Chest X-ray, PA view. Patient: 32 years old, sex M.
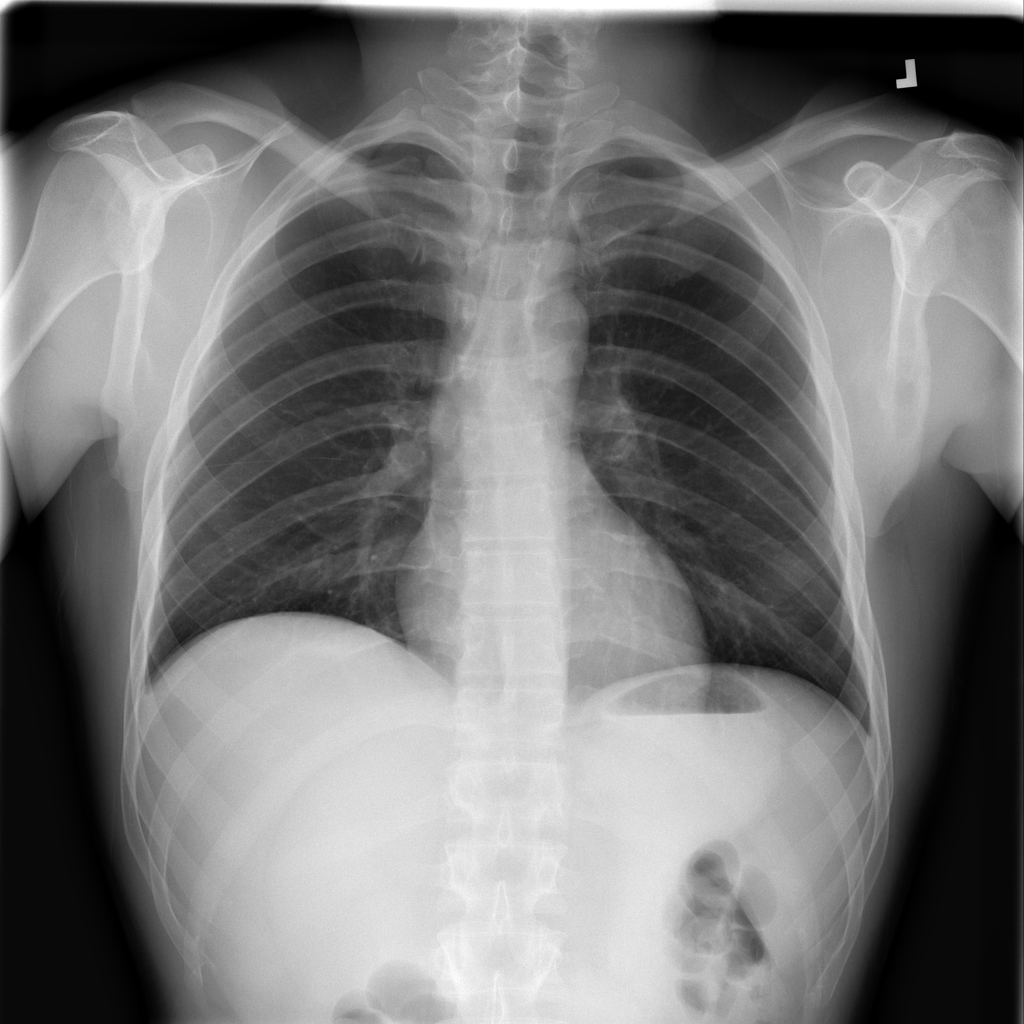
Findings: No Finding